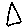
Label: triangle